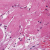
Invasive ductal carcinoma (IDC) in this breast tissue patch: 1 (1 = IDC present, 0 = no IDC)